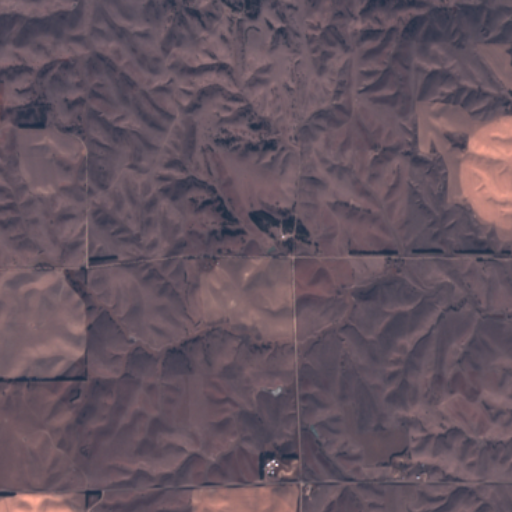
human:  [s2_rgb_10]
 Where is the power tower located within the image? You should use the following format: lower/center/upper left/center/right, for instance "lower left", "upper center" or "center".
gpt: The power tower is located in the lower of the image.
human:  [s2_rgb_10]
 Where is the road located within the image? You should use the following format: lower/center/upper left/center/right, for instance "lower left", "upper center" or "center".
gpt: There is no road in the image.